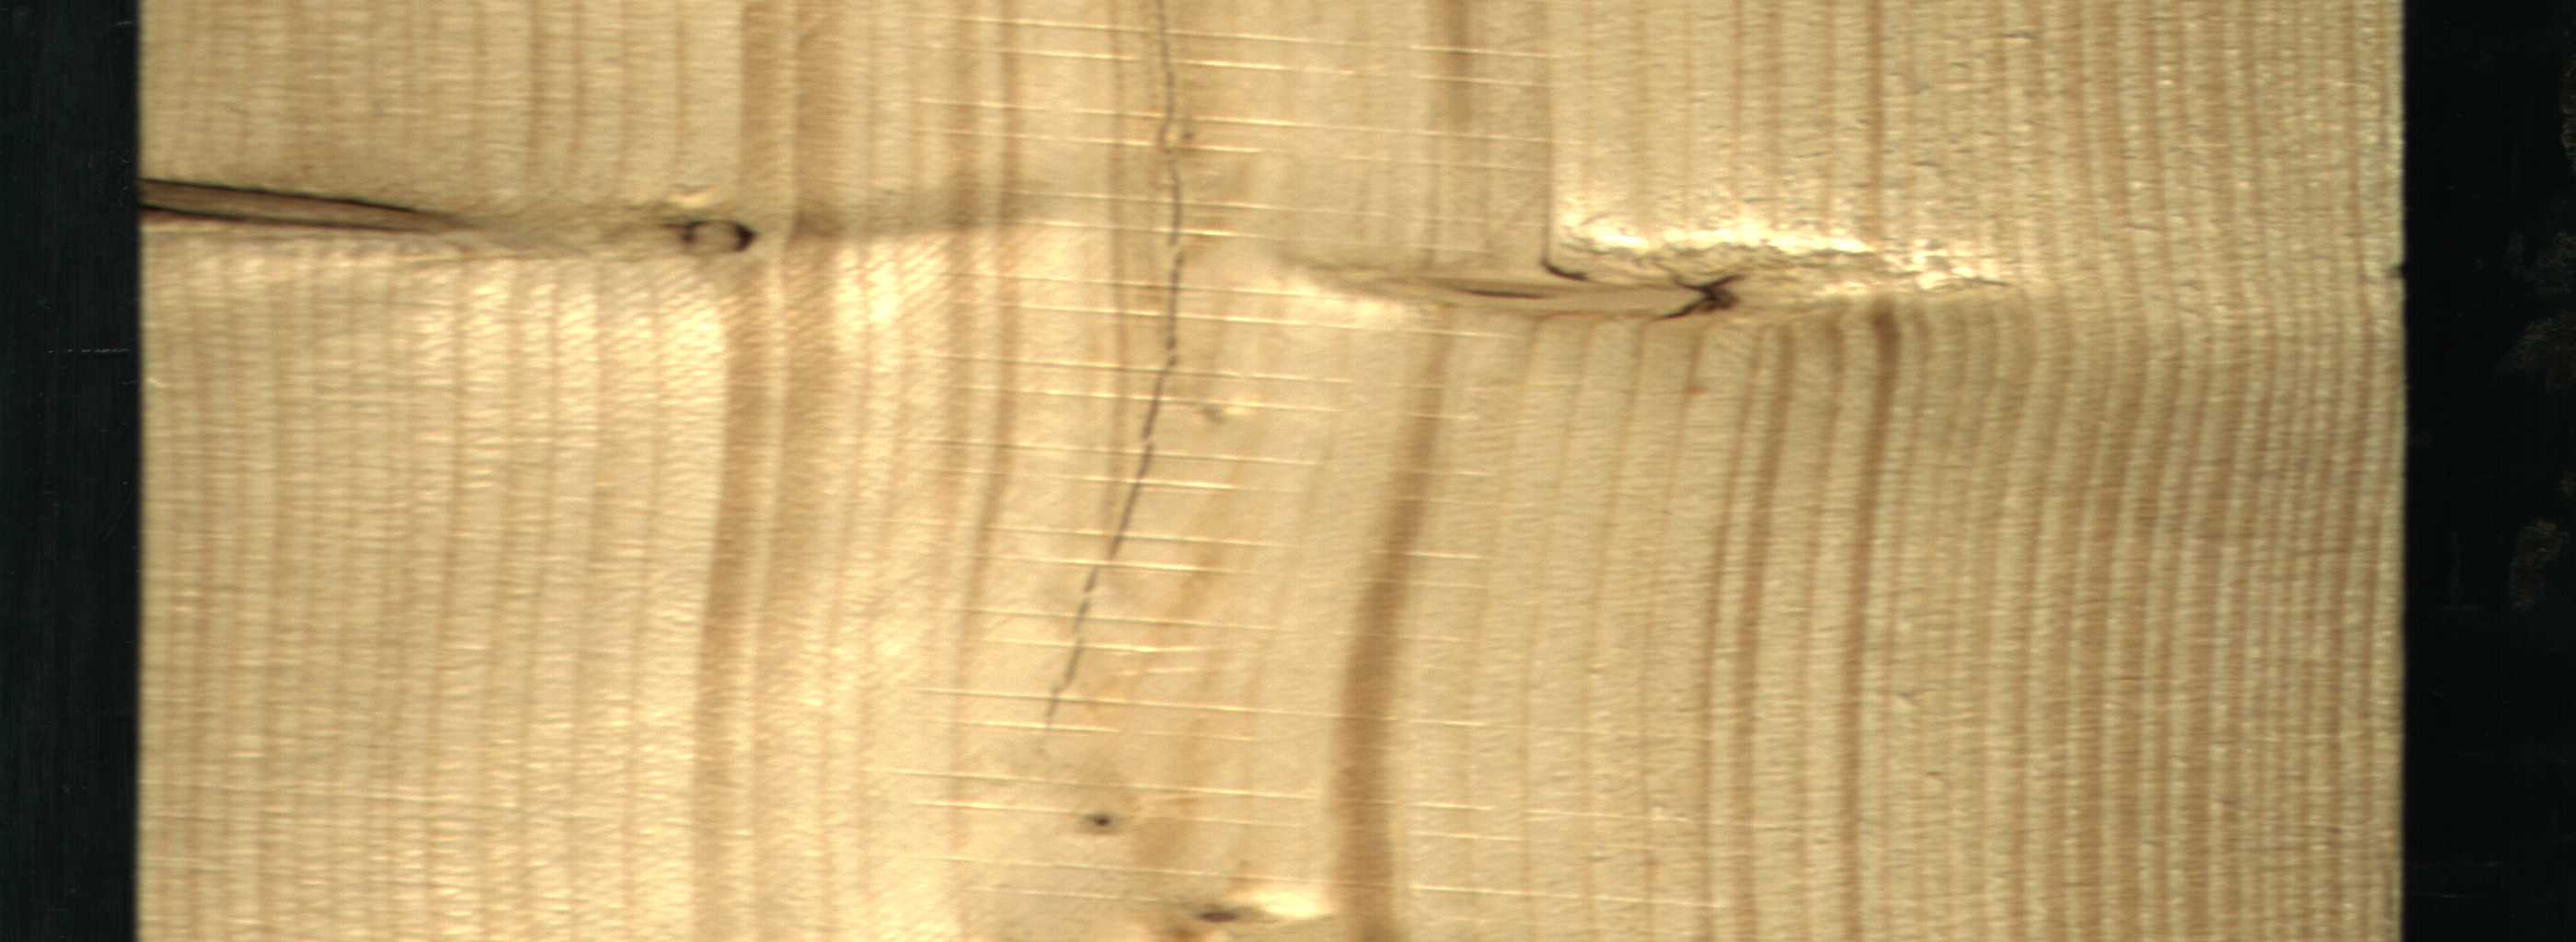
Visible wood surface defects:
Crack
Dead_Knot
Dead_Knot
Live_Knot
Live_Knot
Live_Knot